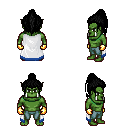
a pixel art fantasy rpg character, male body template, orc, green skin, white trimmed cape, teal pants, black long topknot hairstyle, gold gloves, four views (front, back, left, right), 2x2 character sprite sheet, small pixel art, hard edges, no anti-aliasing